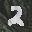
Label: 2